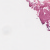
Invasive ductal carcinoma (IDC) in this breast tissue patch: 0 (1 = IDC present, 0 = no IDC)